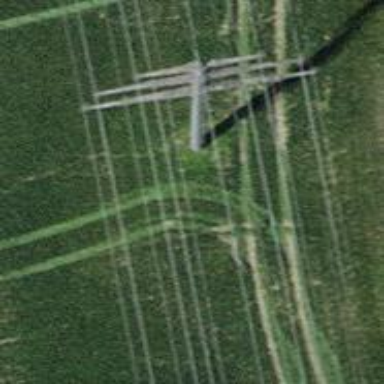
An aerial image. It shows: Concrete power pole.